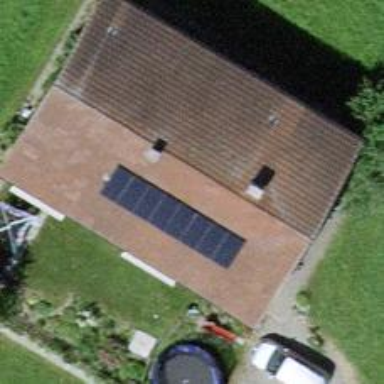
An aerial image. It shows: Solar power generator.